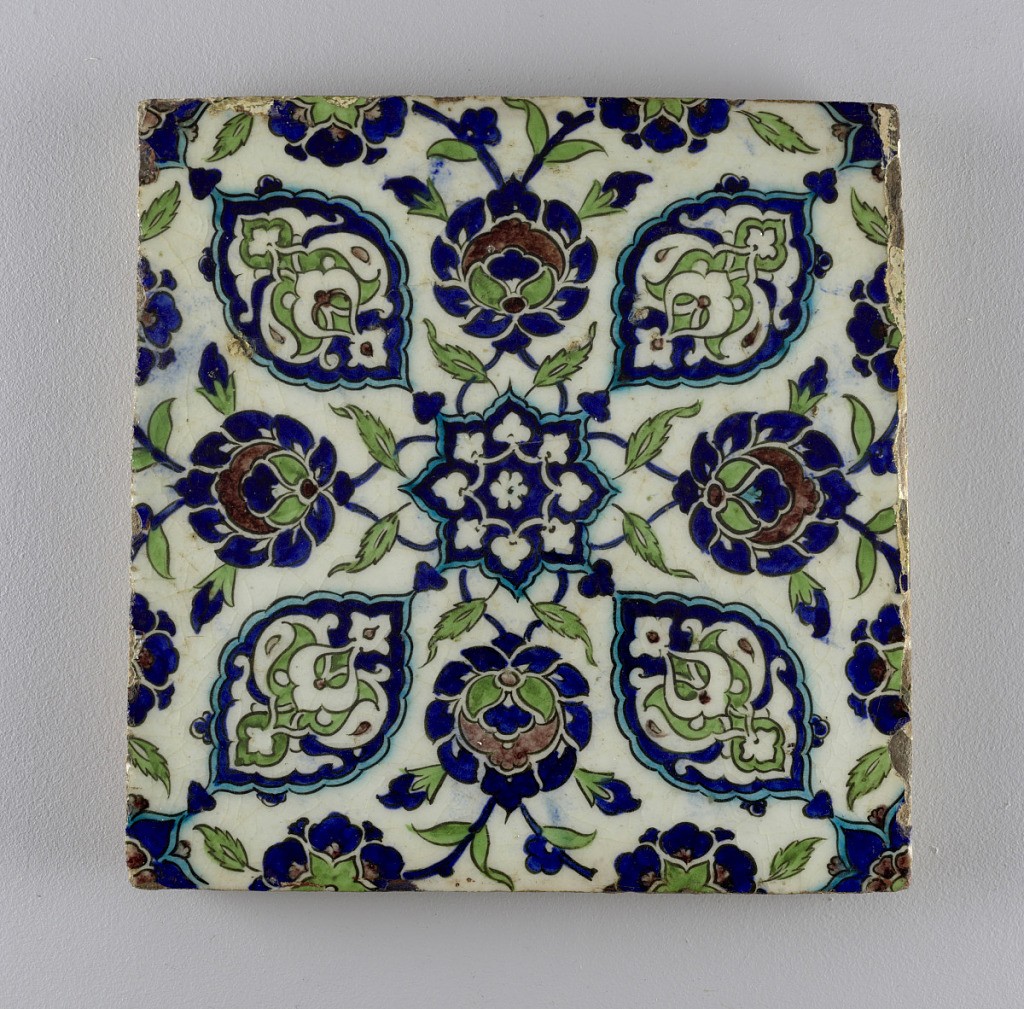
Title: Wall tile
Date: late 16th–early 17th century
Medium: Lead-glazed earthenware
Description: Similar to 1951-66-3.